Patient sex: F
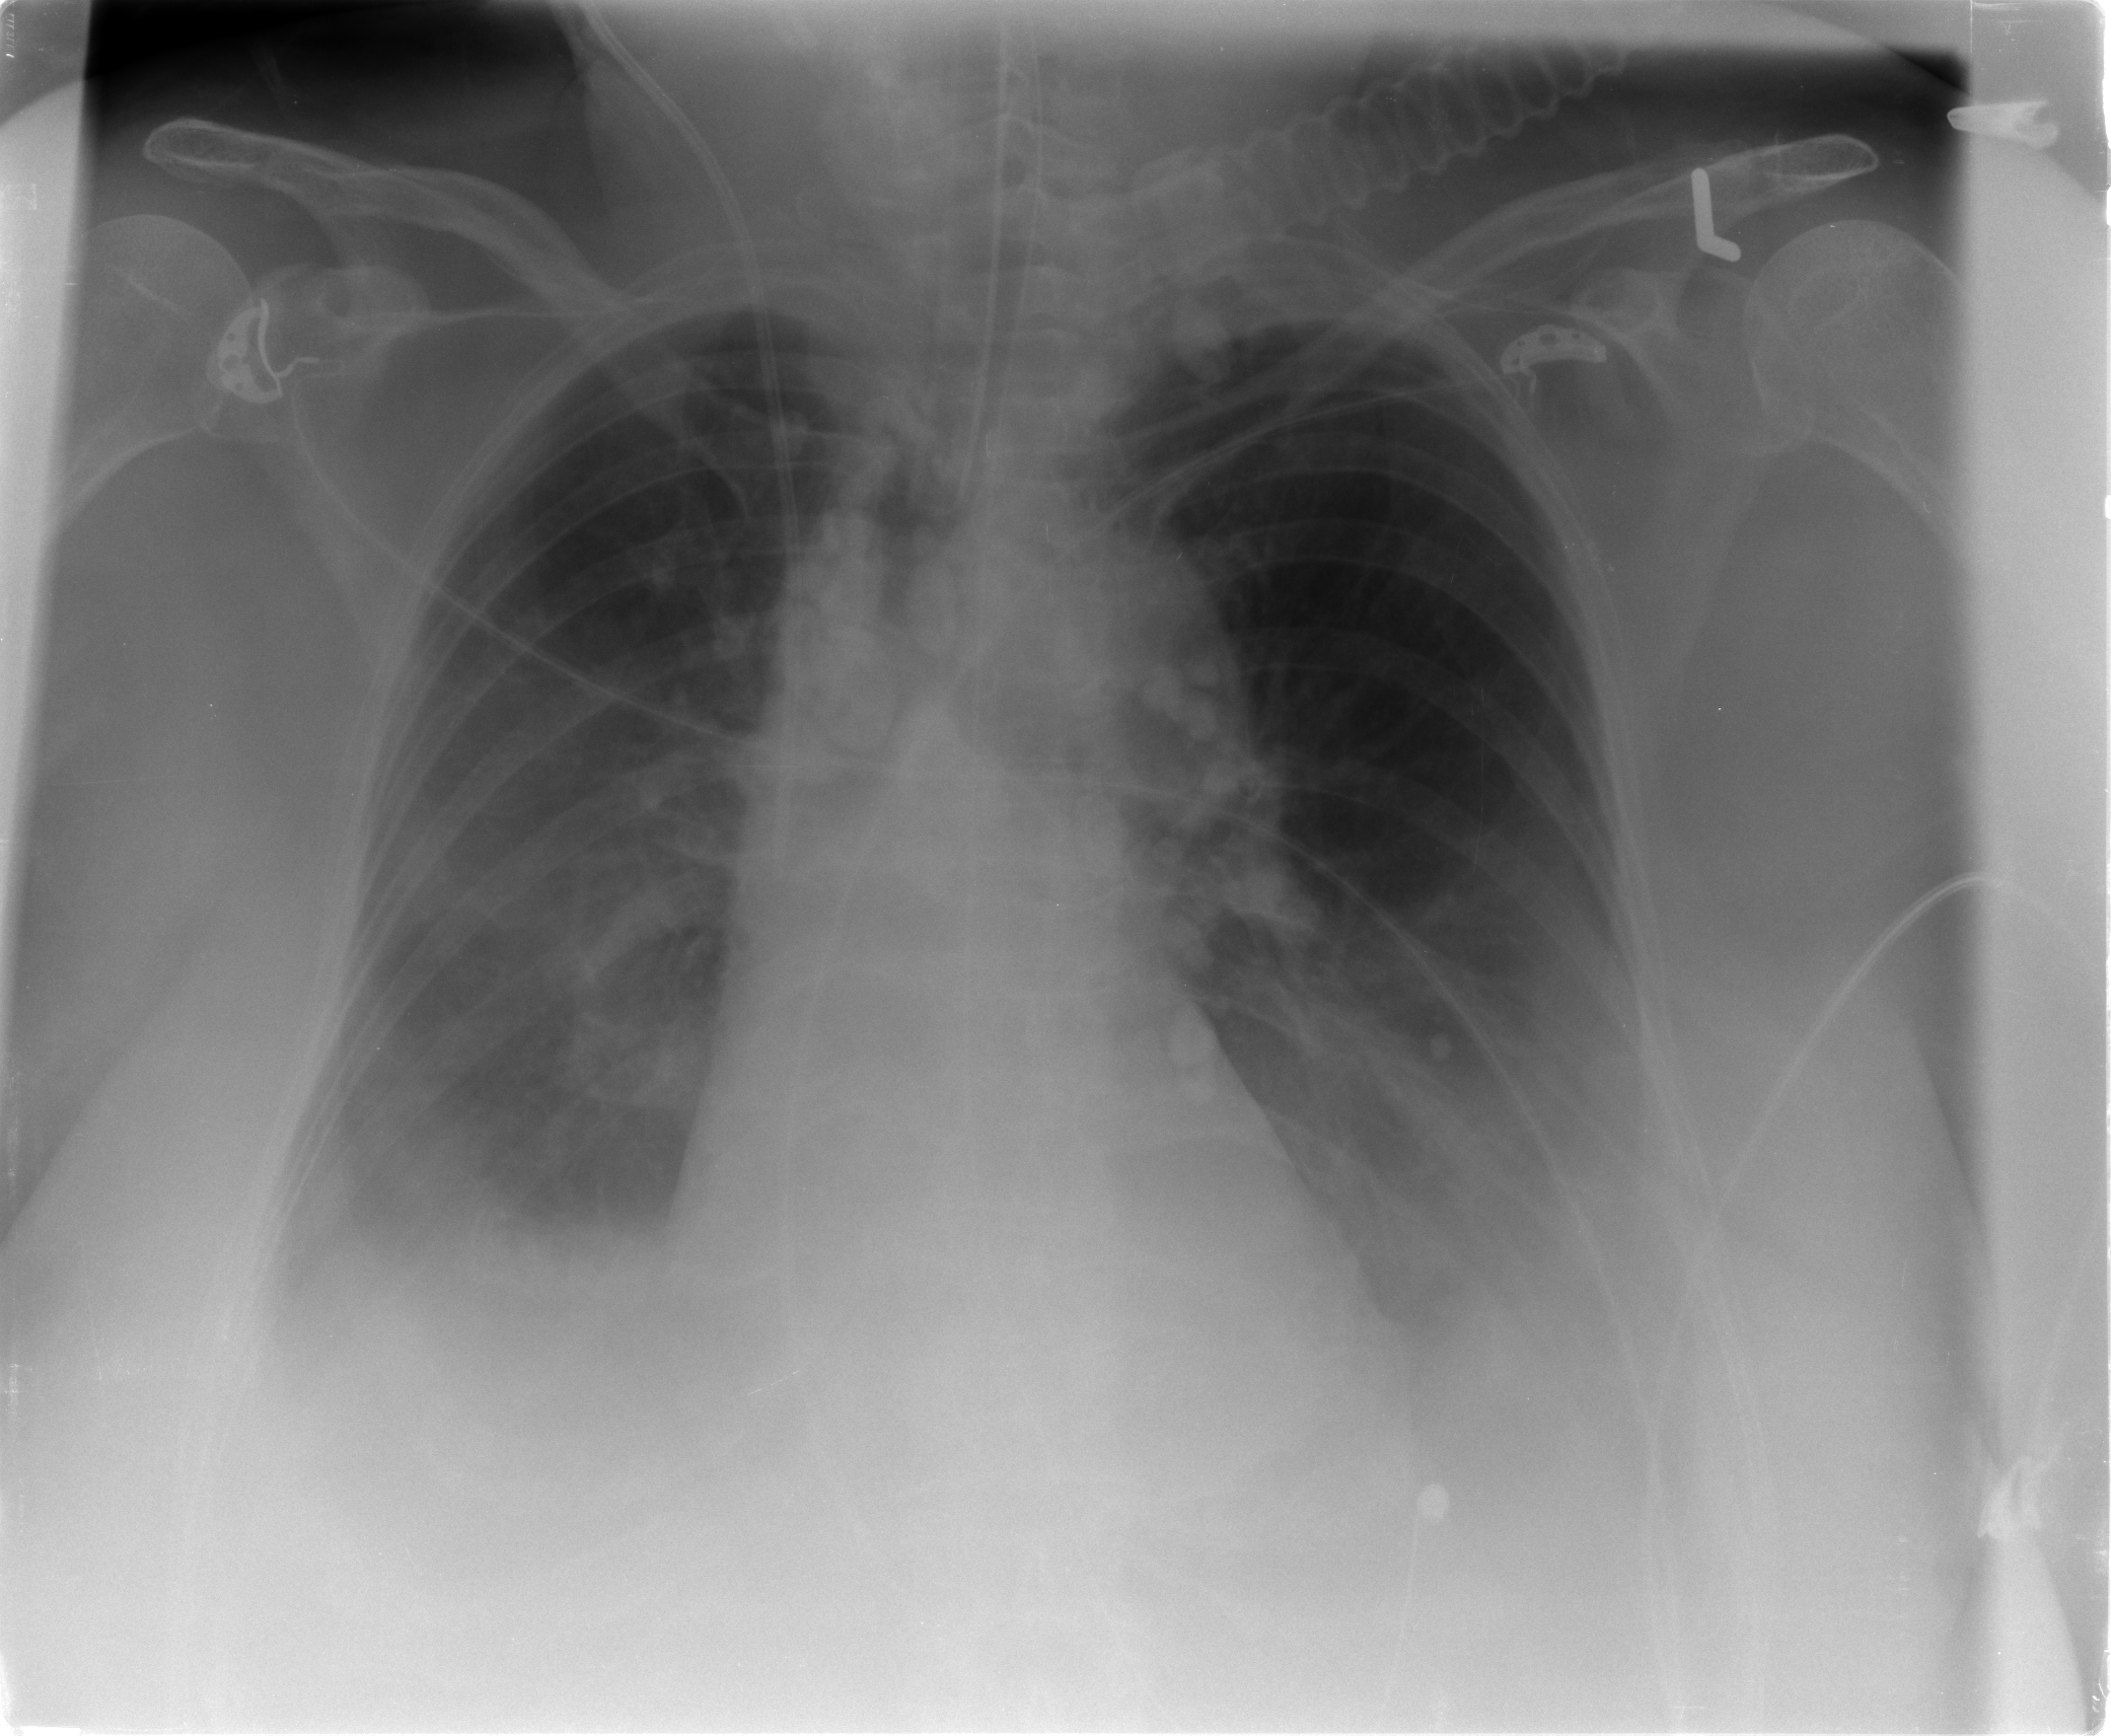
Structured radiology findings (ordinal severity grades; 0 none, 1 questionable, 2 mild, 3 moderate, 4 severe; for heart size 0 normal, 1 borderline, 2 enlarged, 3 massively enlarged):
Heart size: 0
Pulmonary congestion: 0
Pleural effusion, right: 2
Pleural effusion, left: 3
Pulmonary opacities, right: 0
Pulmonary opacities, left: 0
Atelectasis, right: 2
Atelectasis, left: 2